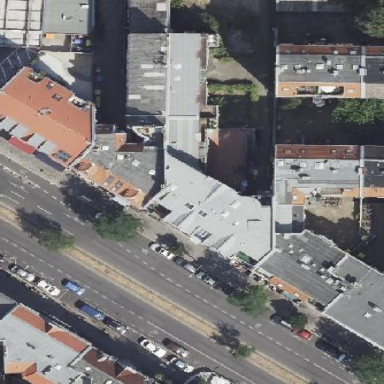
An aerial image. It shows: Part of building is shown in the image.